Question: At each time, any colored ball can be exchanged with the white ball. How many such exchanges are needed at least to make all the red balls arranged in front of the green balls (white ball positions are arbitrary)?
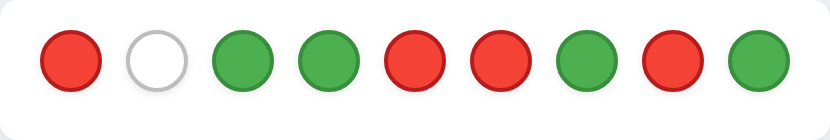
Answer: 4